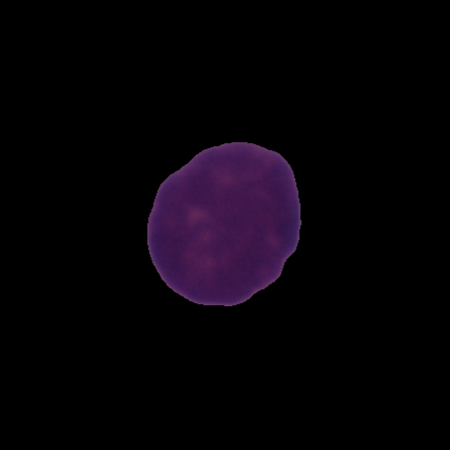
Label: healthy